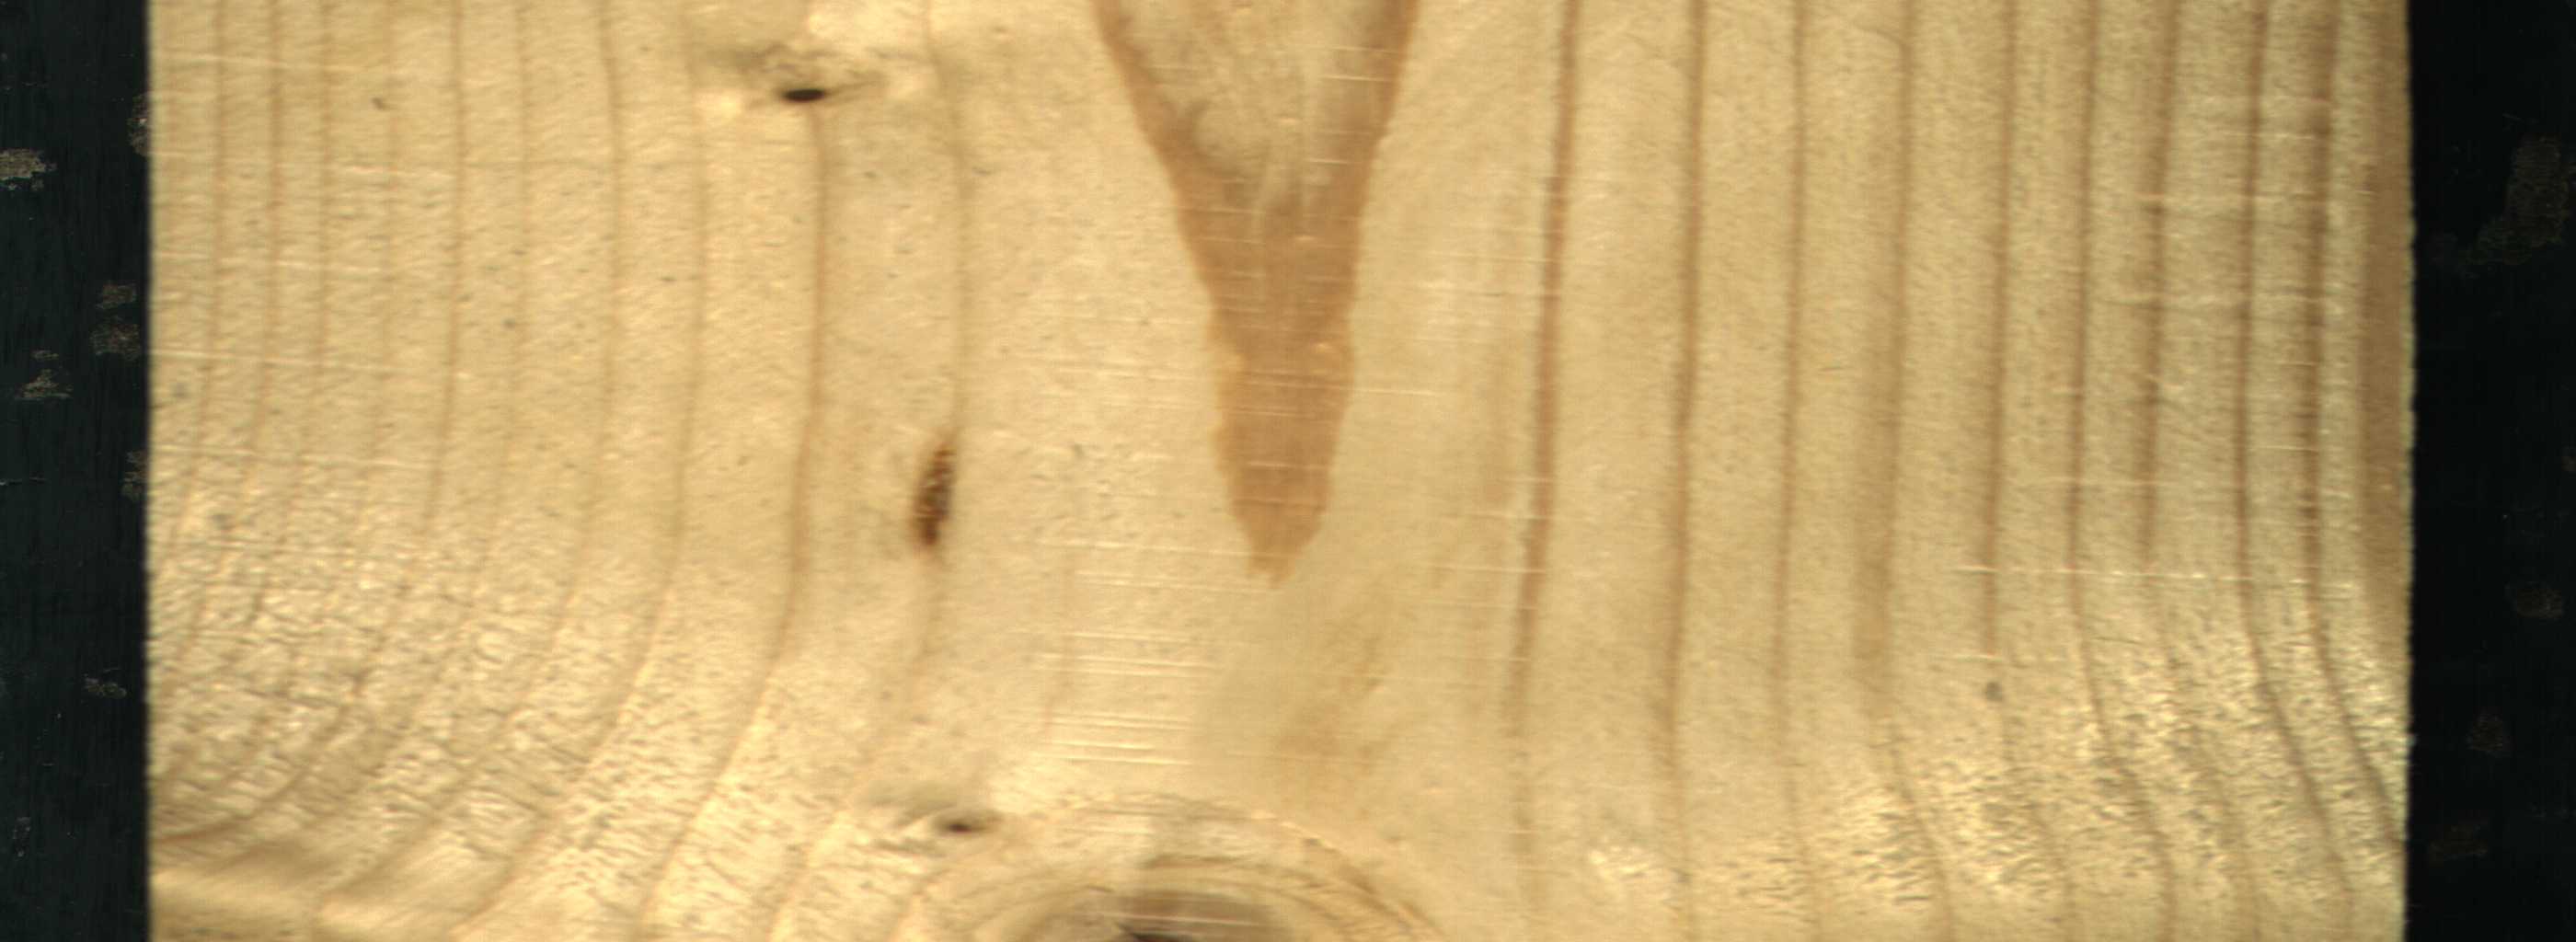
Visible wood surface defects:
resin
Dead_Knot
Live_Knot
Live_Knot
Live_Knot